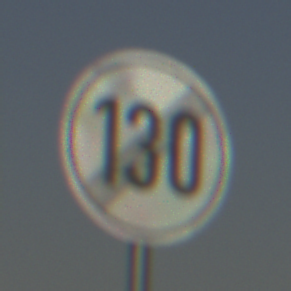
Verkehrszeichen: EndeGeschwindigkeit130
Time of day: MorningAfternoon
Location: Outdoor (Suburban)
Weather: Clear
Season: NotSpecified
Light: Natural